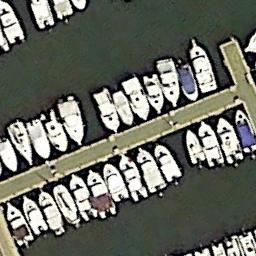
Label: harbor